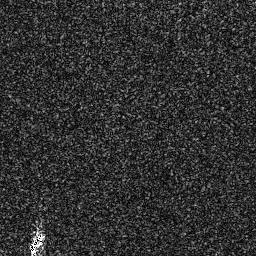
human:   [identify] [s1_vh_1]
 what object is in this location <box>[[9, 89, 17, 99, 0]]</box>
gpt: <ref>1 medium ship at the bottom left</ref>